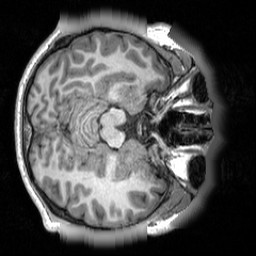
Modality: T1w
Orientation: axial